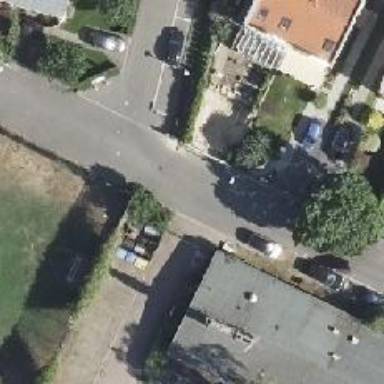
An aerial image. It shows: Asphalt road in living street.